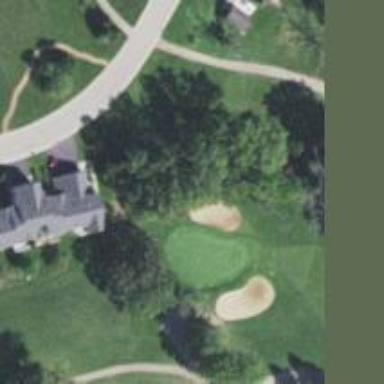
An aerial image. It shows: Golf hole.